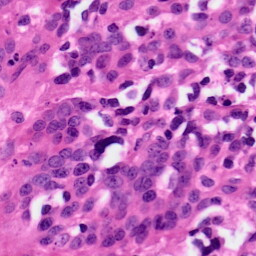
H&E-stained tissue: Ovarian